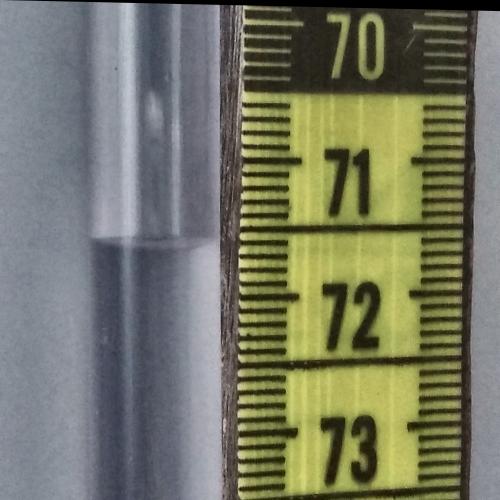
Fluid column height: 71.6 cm